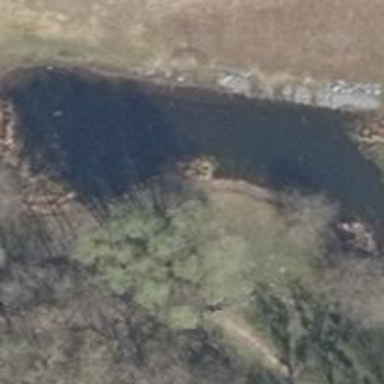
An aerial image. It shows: Pond surrounded by natural water.